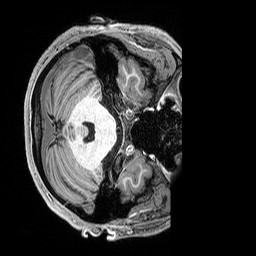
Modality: T1w
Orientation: axial
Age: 30
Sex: female
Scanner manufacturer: siemens
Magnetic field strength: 3 T
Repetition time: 2.8 s
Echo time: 0.00212 s